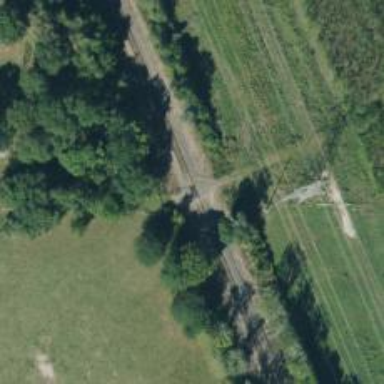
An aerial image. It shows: Railway track.